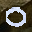
Label: 0